Interaction volume radius: 5 \u00c5
Interaction volume height: 25 \u00c5
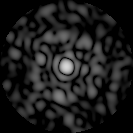
Disorder parameter: 0.8205